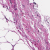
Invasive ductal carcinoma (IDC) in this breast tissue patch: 0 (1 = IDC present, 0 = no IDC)